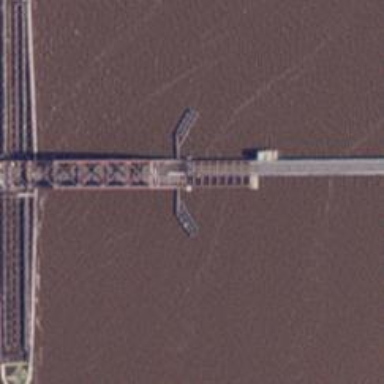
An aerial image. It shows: Viaduct bridge over railway tracks.